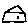
Label: house